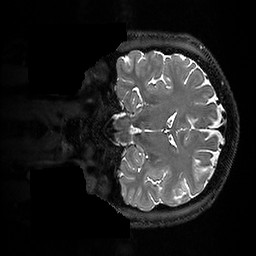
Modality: T2w
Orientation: coronal
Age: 36
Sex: male
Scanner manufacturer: ge
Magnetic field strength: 3 T
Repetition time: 3.202 s
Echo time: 0.06024 s